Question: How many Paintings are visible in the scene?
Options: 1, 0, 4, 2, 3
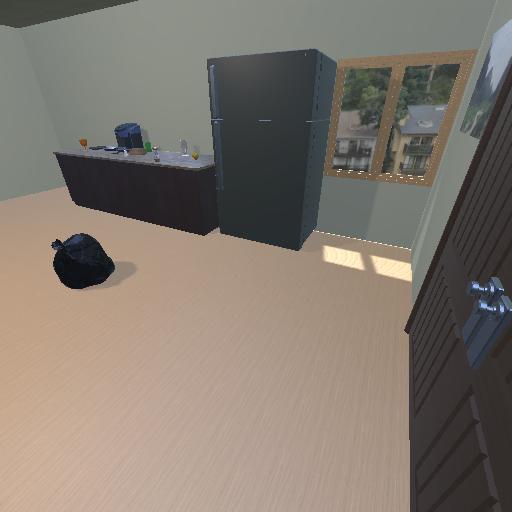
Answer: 1